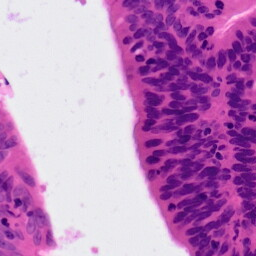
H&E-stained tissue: Colon